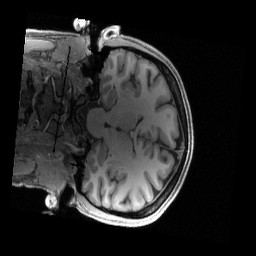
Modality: T1w
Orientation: coronal
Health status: healthy
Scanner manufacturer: siemens
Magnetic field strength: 3 T
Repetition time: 2.4 s
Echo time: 0.00222 s